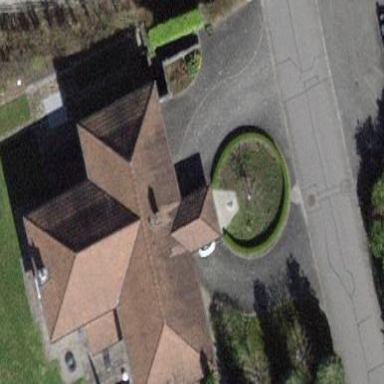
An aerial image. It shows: Residential building.